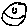
Label: smiley face